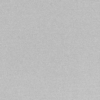
Label: dusty